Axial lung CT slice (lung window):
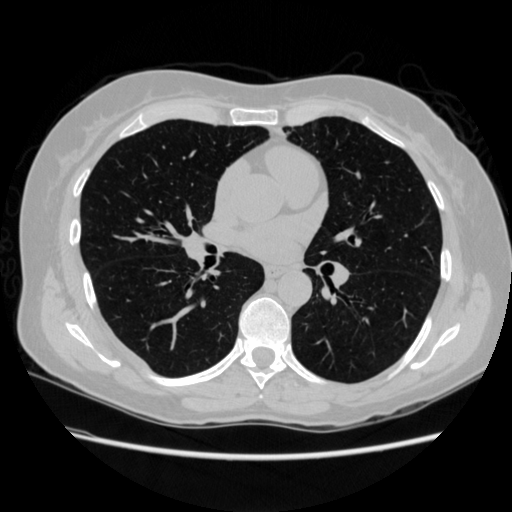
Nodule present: no